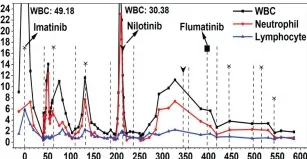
The profile of white blood cell (WBC), hemoglobin (HGB), platelet (PLT), prothrombin time (PT), and activated partial thromboplastin time (APTT) of the patient during the therapy course of tyrosine kinase inhibitors (TKIs). (A) WBC, neutrophil, and lymphocyte.
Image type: pathology (immunostaining)